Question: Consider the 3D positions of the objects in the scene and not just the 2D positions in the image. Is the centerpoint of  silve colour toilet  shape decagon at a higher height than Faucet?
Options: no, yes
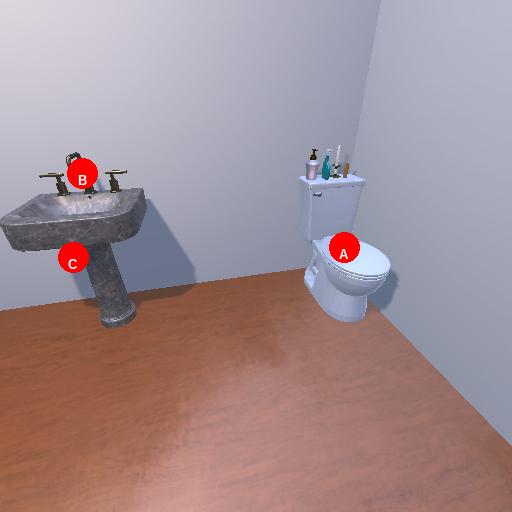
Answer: no